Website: lowes
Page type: billing-address
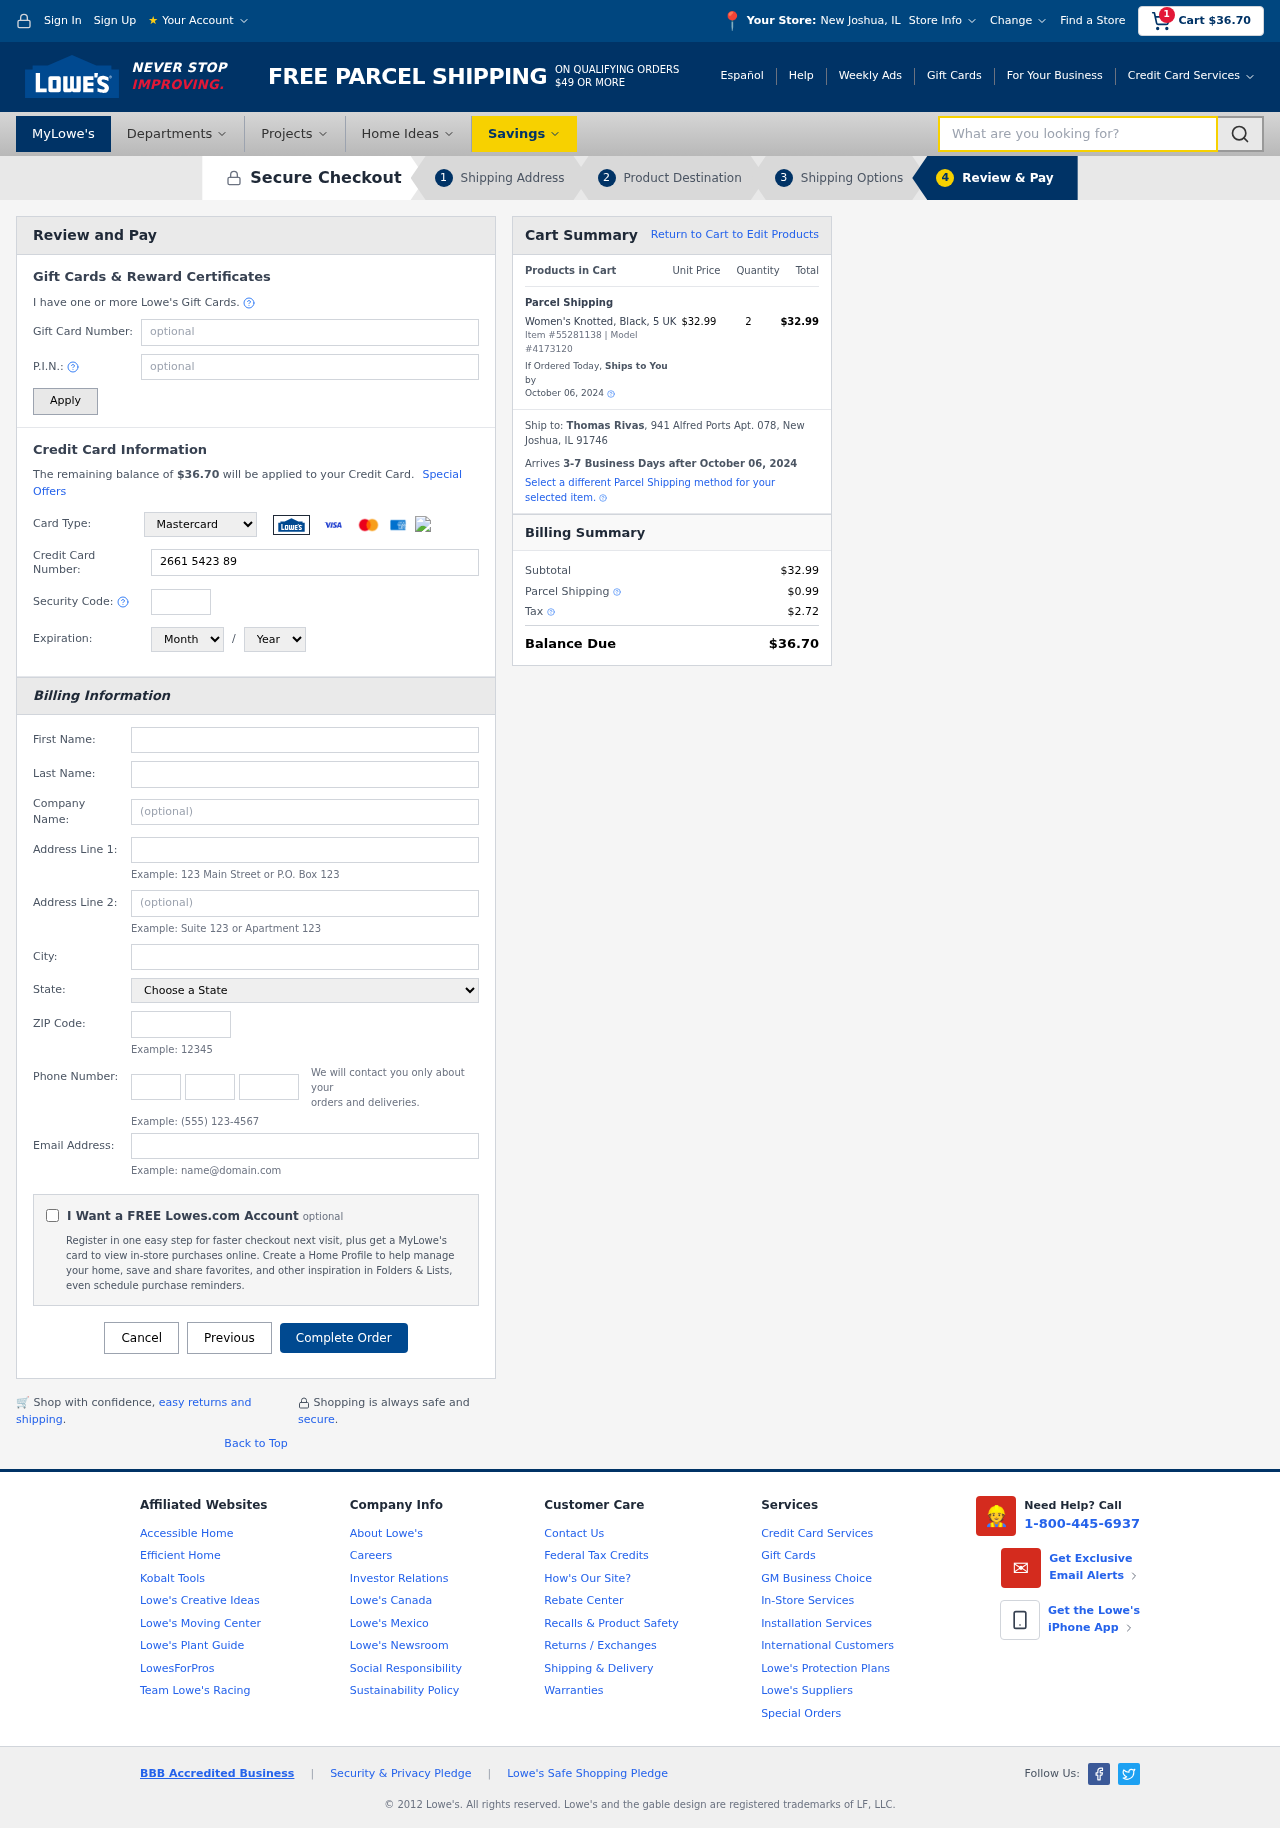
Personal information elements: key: PII_CARD_CVV
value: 870
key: PII_CARD_EXPIRY_MONTH
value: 12
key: PII_CARD_EXPIRY_YEAR
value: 27
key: PII_CARD_NUMBER
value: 2661 5423 8970 2058
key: PII_CARD_TYPE
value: Mastercard
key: PII_CITY
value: New Joshua
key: PII_CITY_STATE
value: New Joshua, IL
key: PII_COMPANY
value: Lin and Sons
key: PII_EMAIL
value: trivas@yahoo.com
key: PII_FIRSTNAME
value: Thomas
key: PII_FULLNAME
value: Thomas Rivas
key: PII_LASTNAME
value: Rivas
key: PII_PHONE_AREA
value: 762
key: PII_PHONE_PREFIX
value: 610
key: PII_PHONE_SUFFIX
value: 8288
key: PII_POSTCODE
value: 91746
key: PII_STATE
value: Illinois
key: PII_STREET
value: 941 Alfred Ports Apt. 078
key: PII_STREET2
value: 67743 John Plain Apt. 610
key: PII_CITY_STATE_ZIP
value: New Joshua, IL 91746
Product elements: key: PRODUCT1_NAME
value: Women's Knotted, Black, 5 UK
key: PRODUCT1_PRICE
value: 32.99
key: PRODUCT1_QUANTITY
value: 2
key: PRODUCT_ITEM_NUMBER
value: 55281138
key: PRODUCT_MODEL_NUMBER
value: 4173120
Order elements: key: ORDER_SUBTOTAL
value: $36.70
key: ORDER_TOTAL
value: $36.70
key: ORDER_SHIPPING_DATE
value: October 06, 2024
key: ORDER_SUBTOTAL
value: $32.99
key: ORDER_DELIVERY_DATE
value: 3-7 Business Days after October 06, 2024
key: ORDER_SHIPPING_DATE2
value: October 06, 2024
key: ORDER_SUBTOTAL2
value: $32.99
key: ORDER_SHIPPING_COST
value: $0.99
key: ORDER_TAX
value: $2.72
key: ORDER_TOTAL2
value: $36.70
Search elements: key: HEADER_SEARCH
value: What are you looking for?